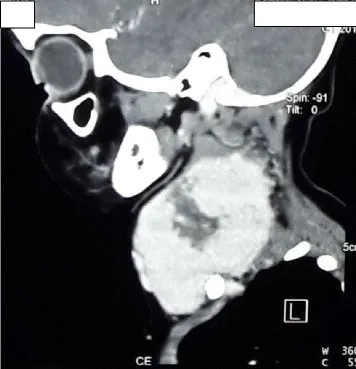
CT of neck (sagittal view).
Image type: radiology (ct)